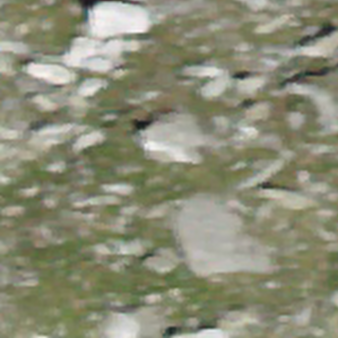
Label: bouldering_area